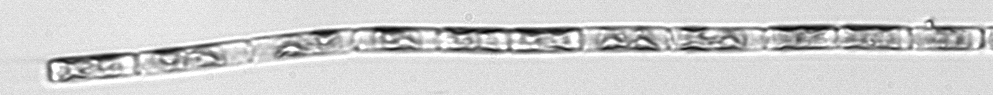
Label: Guinardia_delicatula